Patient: sex M, age 48
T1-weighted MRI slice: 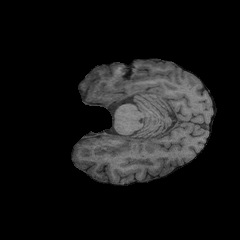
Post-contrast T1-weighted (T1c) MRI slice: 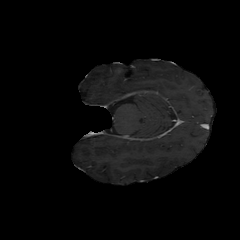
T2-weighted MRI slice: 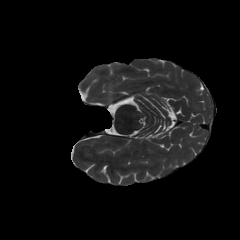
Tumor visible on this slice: no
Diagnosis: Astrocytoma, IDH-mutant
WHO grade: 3